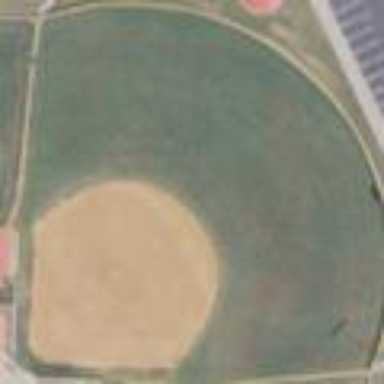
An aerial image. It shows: Baseball pitch for leisure and sports activities.